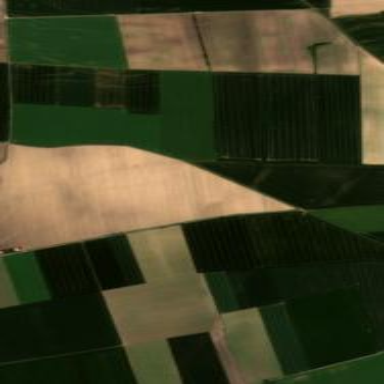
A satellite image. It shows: Picturesque farmland scene.